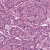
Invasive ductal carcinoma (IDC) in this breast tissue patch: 1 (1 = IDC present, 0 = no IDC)